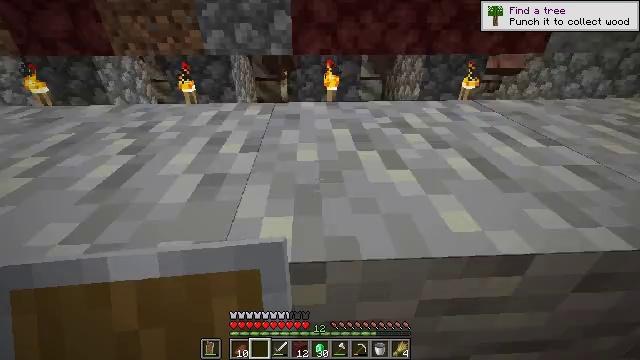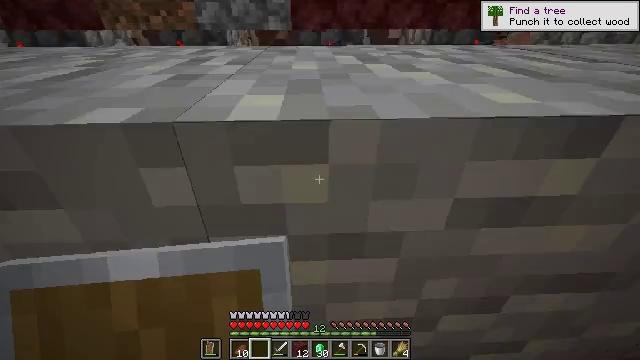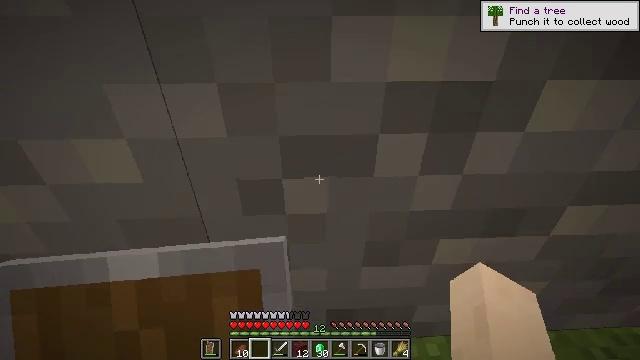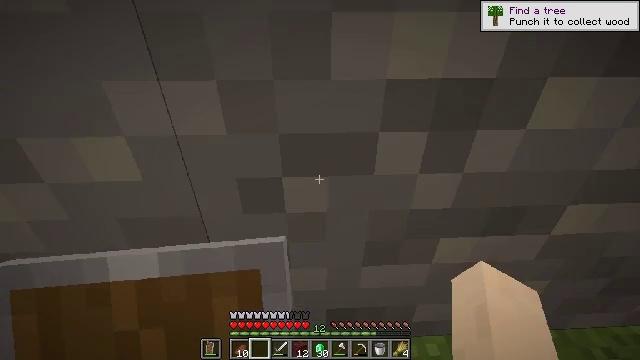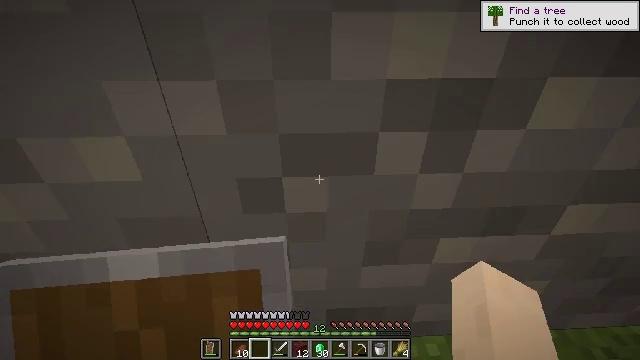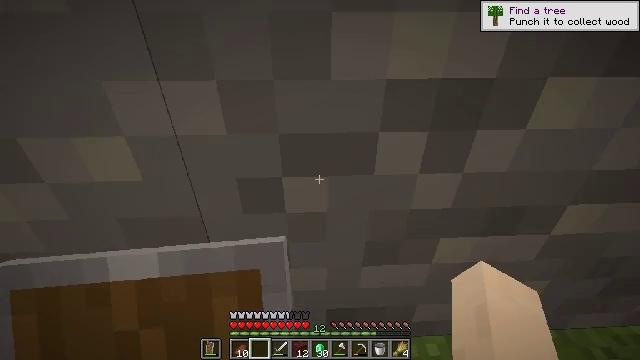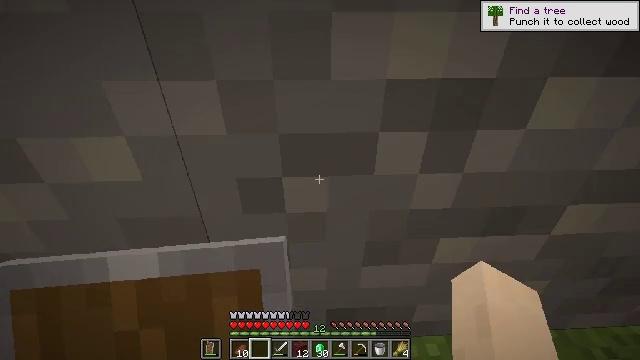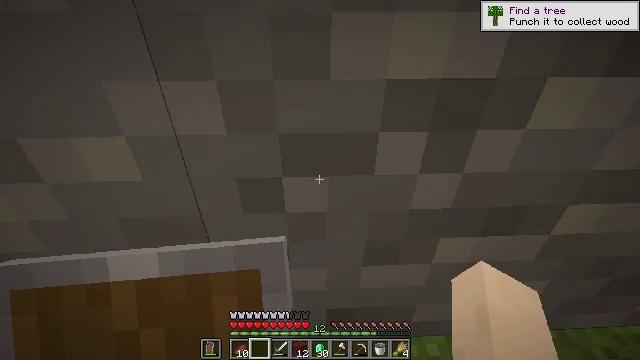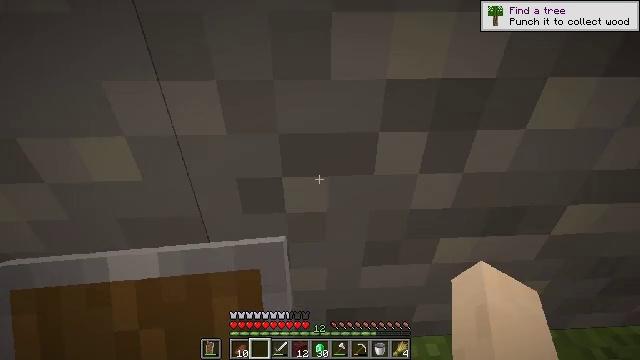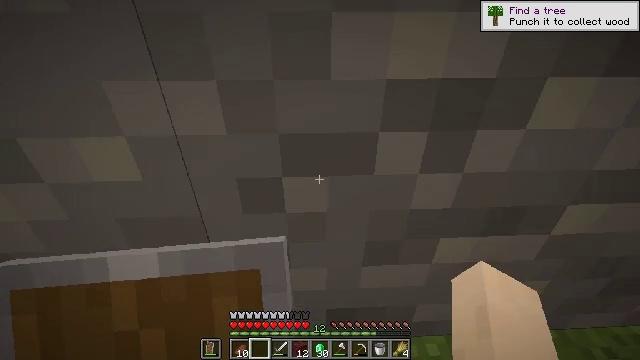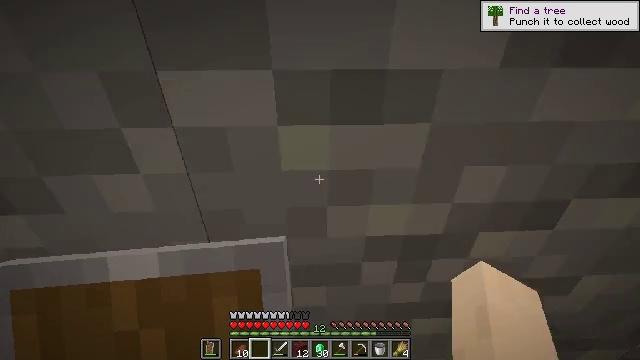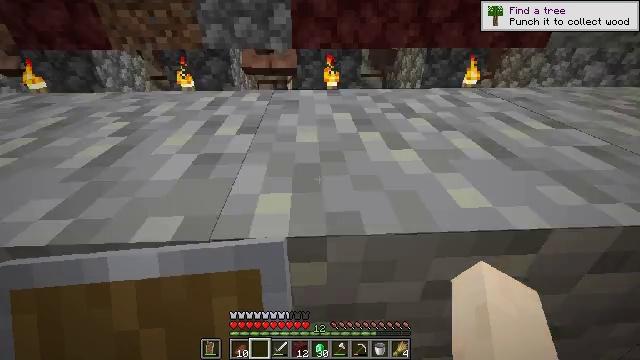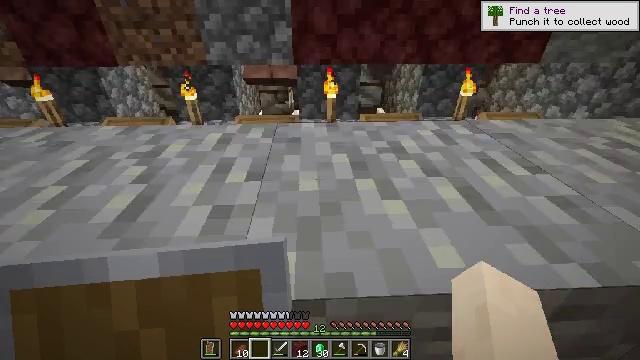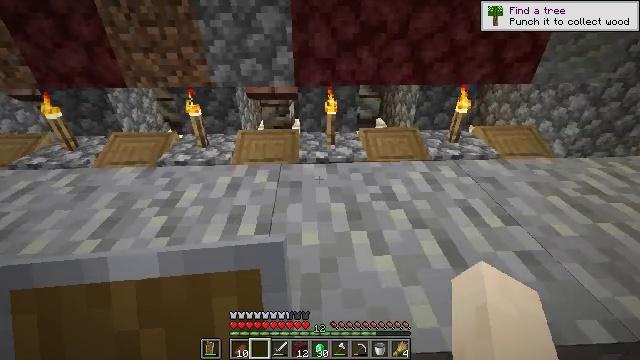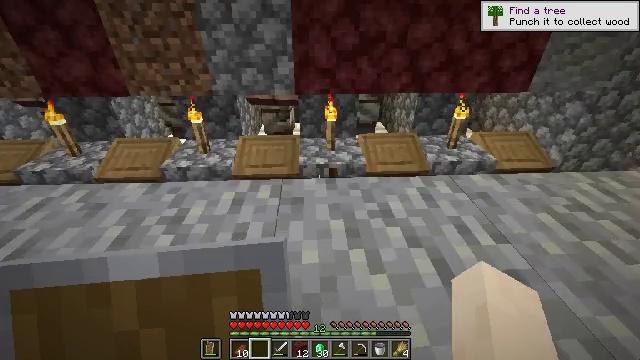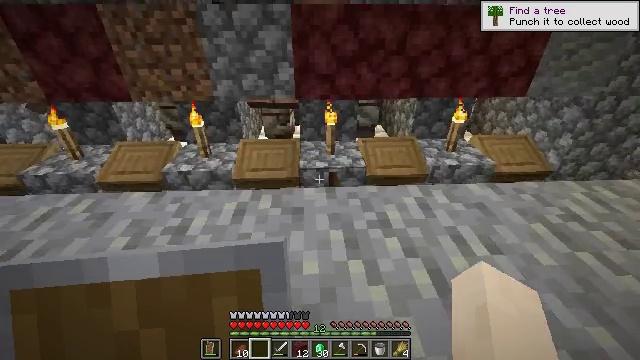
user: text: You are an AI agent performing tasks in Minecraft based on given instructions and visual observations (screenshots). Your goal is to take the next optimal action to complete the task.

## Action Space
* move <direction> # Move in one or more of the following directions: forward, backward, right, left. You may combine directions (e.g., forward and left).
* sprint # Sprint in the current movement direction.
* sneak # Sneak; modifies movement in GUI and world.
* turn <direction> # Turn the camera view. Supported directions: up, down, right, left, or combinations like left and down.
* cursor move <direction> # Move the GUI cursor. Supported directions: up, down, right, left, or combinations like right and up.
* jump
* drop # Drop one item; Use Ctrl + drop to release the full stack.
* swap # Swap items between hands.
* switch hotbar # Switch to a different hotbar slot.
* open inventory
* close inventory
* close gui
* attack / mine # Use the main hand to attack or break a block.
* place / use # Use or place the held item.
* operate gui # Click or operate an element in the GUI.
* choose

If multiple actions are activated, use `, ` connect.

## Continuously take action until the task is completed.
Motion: motion action
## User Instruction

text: Left click on the bell to mine it.
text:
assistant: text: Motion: no_op
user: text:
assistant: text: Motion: no_op
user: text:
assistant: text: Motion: no_op
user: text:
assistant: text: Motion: no_op
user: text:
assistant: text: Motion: no_op
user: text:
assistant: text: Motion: no_op
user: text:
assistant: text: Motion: no_op
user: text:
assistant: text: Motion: no_op
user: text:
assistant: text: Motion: no_op
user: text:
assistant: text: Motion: jump
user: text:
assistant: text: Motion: jump
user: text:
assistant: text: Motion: jump
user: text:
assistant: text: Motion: jump
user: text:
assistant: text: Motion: jump
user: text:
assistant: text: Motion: jump
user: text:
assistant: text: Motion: jump
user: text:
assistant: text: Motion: jump
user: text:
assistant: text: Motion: no_op
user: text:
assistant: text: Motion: no_op
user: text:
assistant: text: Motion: move right
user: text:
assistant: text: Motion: move right
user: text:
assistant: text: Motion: move right
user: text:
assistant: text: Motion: move back and move right
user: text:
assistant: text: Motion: move back and move right
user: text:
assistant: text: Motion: move back and move right
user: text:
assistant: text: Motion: move back and move right
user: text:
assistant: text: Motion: move right
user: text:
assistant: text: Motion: move right, turn right and up
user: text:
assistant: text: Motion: move right, turn right and up
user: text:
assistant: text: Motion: move right, turn right and up